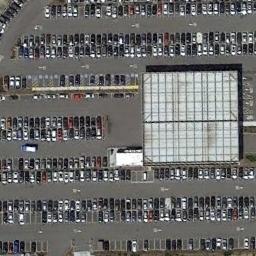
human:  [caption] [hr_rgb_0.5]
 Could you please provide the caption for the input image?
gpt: The parking lot is full of cars next to the building .

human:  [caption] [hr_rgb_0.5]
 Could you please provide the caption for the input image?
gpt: Six rows of cars were parked in the parking lot .

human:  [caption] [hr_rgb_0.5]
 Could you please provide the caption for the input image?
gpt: Many cars are in the parking lot .

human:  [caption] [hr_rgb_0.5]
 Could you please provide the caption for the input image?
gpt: The parking lot has lots of cars arranged neatly in lines and a achromic building is also in the parking lot .

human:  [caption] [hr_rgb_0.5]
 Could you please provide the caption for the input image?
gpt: There are hundreds of cars and a building on the parking lot .